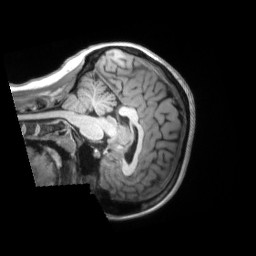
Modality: T1w
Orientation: sagittal
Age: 23
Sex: female
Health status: ill
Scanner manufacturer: siemens
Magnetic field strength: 3 T
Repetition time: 2.2 s
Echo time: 0.00157 s